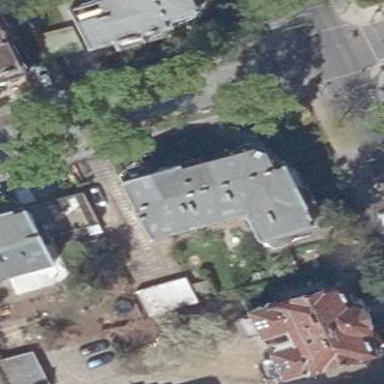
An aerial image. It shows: Residential building.